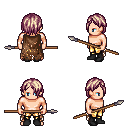
a pixel art fantasy rpg character, male body template, human, light skin, brown tattered cape, gold greaves, white blonde bangs hairstyle, black shoes, spear, four views (front, back, left, right), 2x2 character sprite sheet, small pixel art, hard edges, no anti-aliasing